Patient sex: F
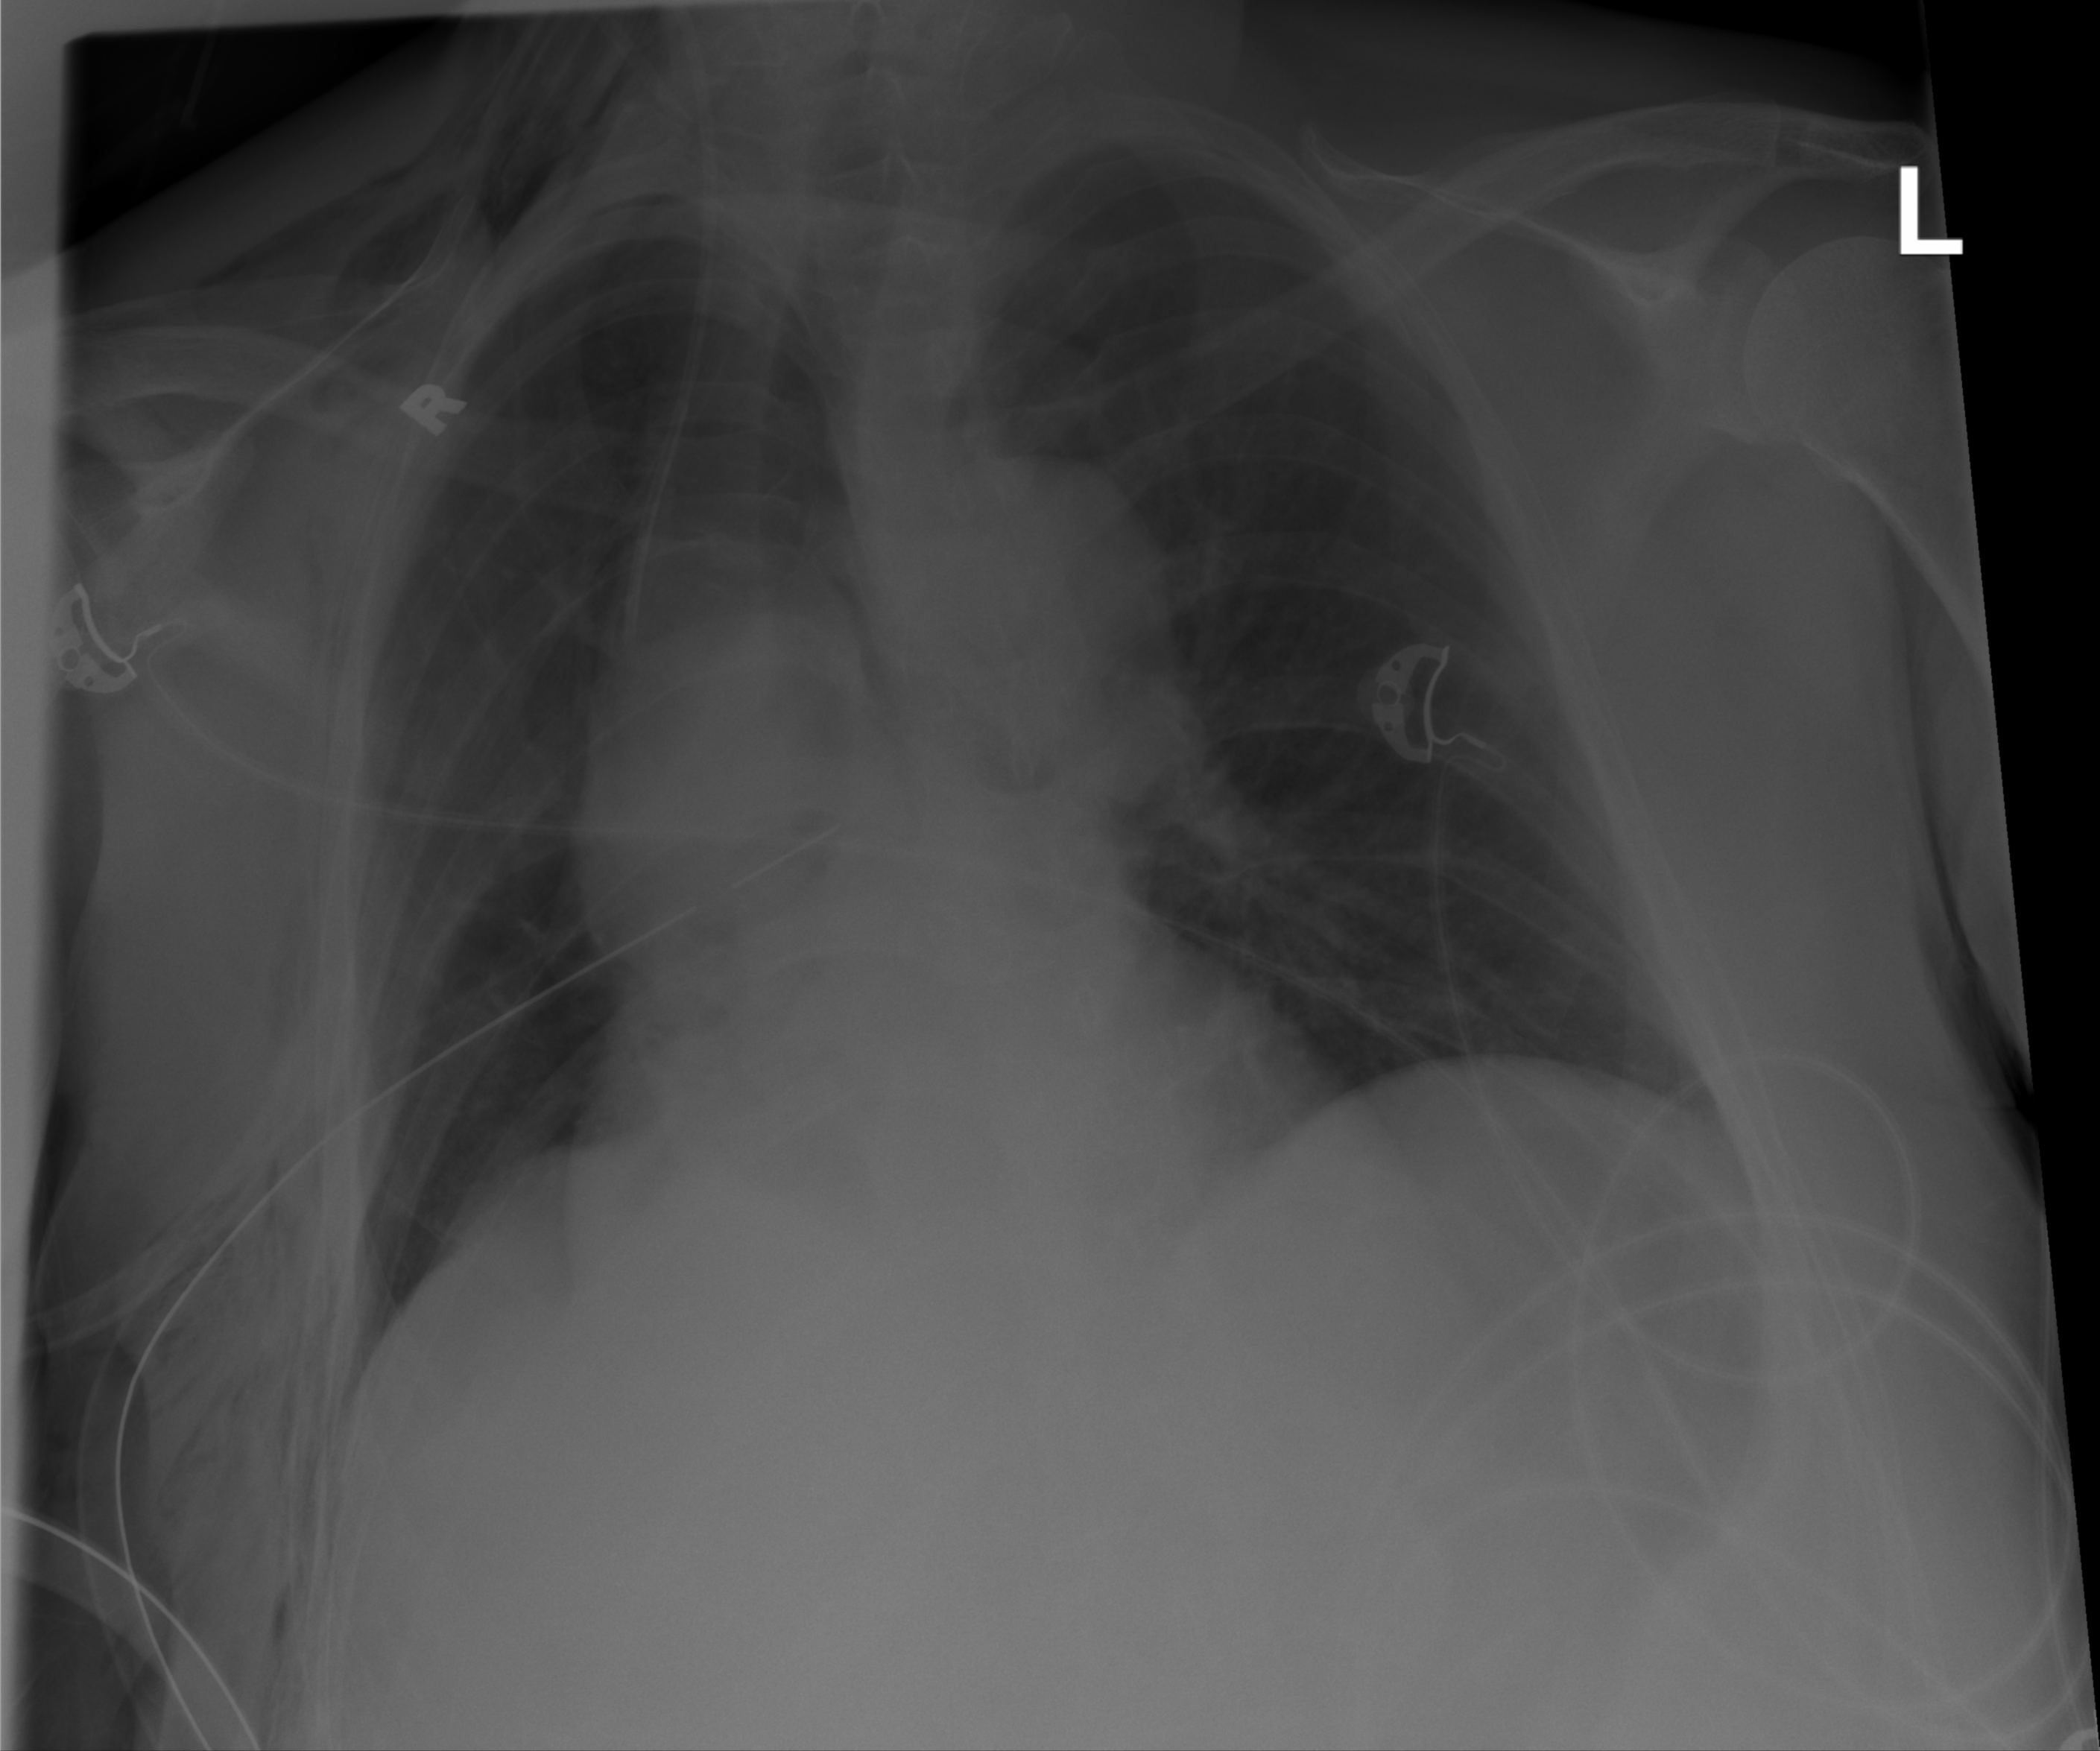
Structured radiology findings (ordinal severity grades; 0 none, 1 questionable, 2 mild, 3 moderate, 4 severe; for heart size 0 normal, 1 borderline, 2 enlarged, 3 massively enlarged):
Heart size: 0
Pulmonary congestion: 0
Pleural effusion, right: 0
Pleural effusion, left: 0
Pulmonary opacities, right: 0
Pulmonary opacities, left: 0
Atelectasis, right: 2
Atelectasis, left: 0